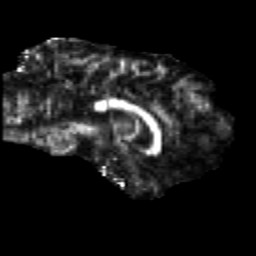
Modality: FA
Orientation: sagittal
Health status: healthy
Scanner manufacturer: siemens
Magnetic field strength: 3 T
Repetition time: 12 s
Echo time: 0.092 s